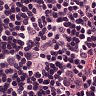
Metastatic tissue present: no